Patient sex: M
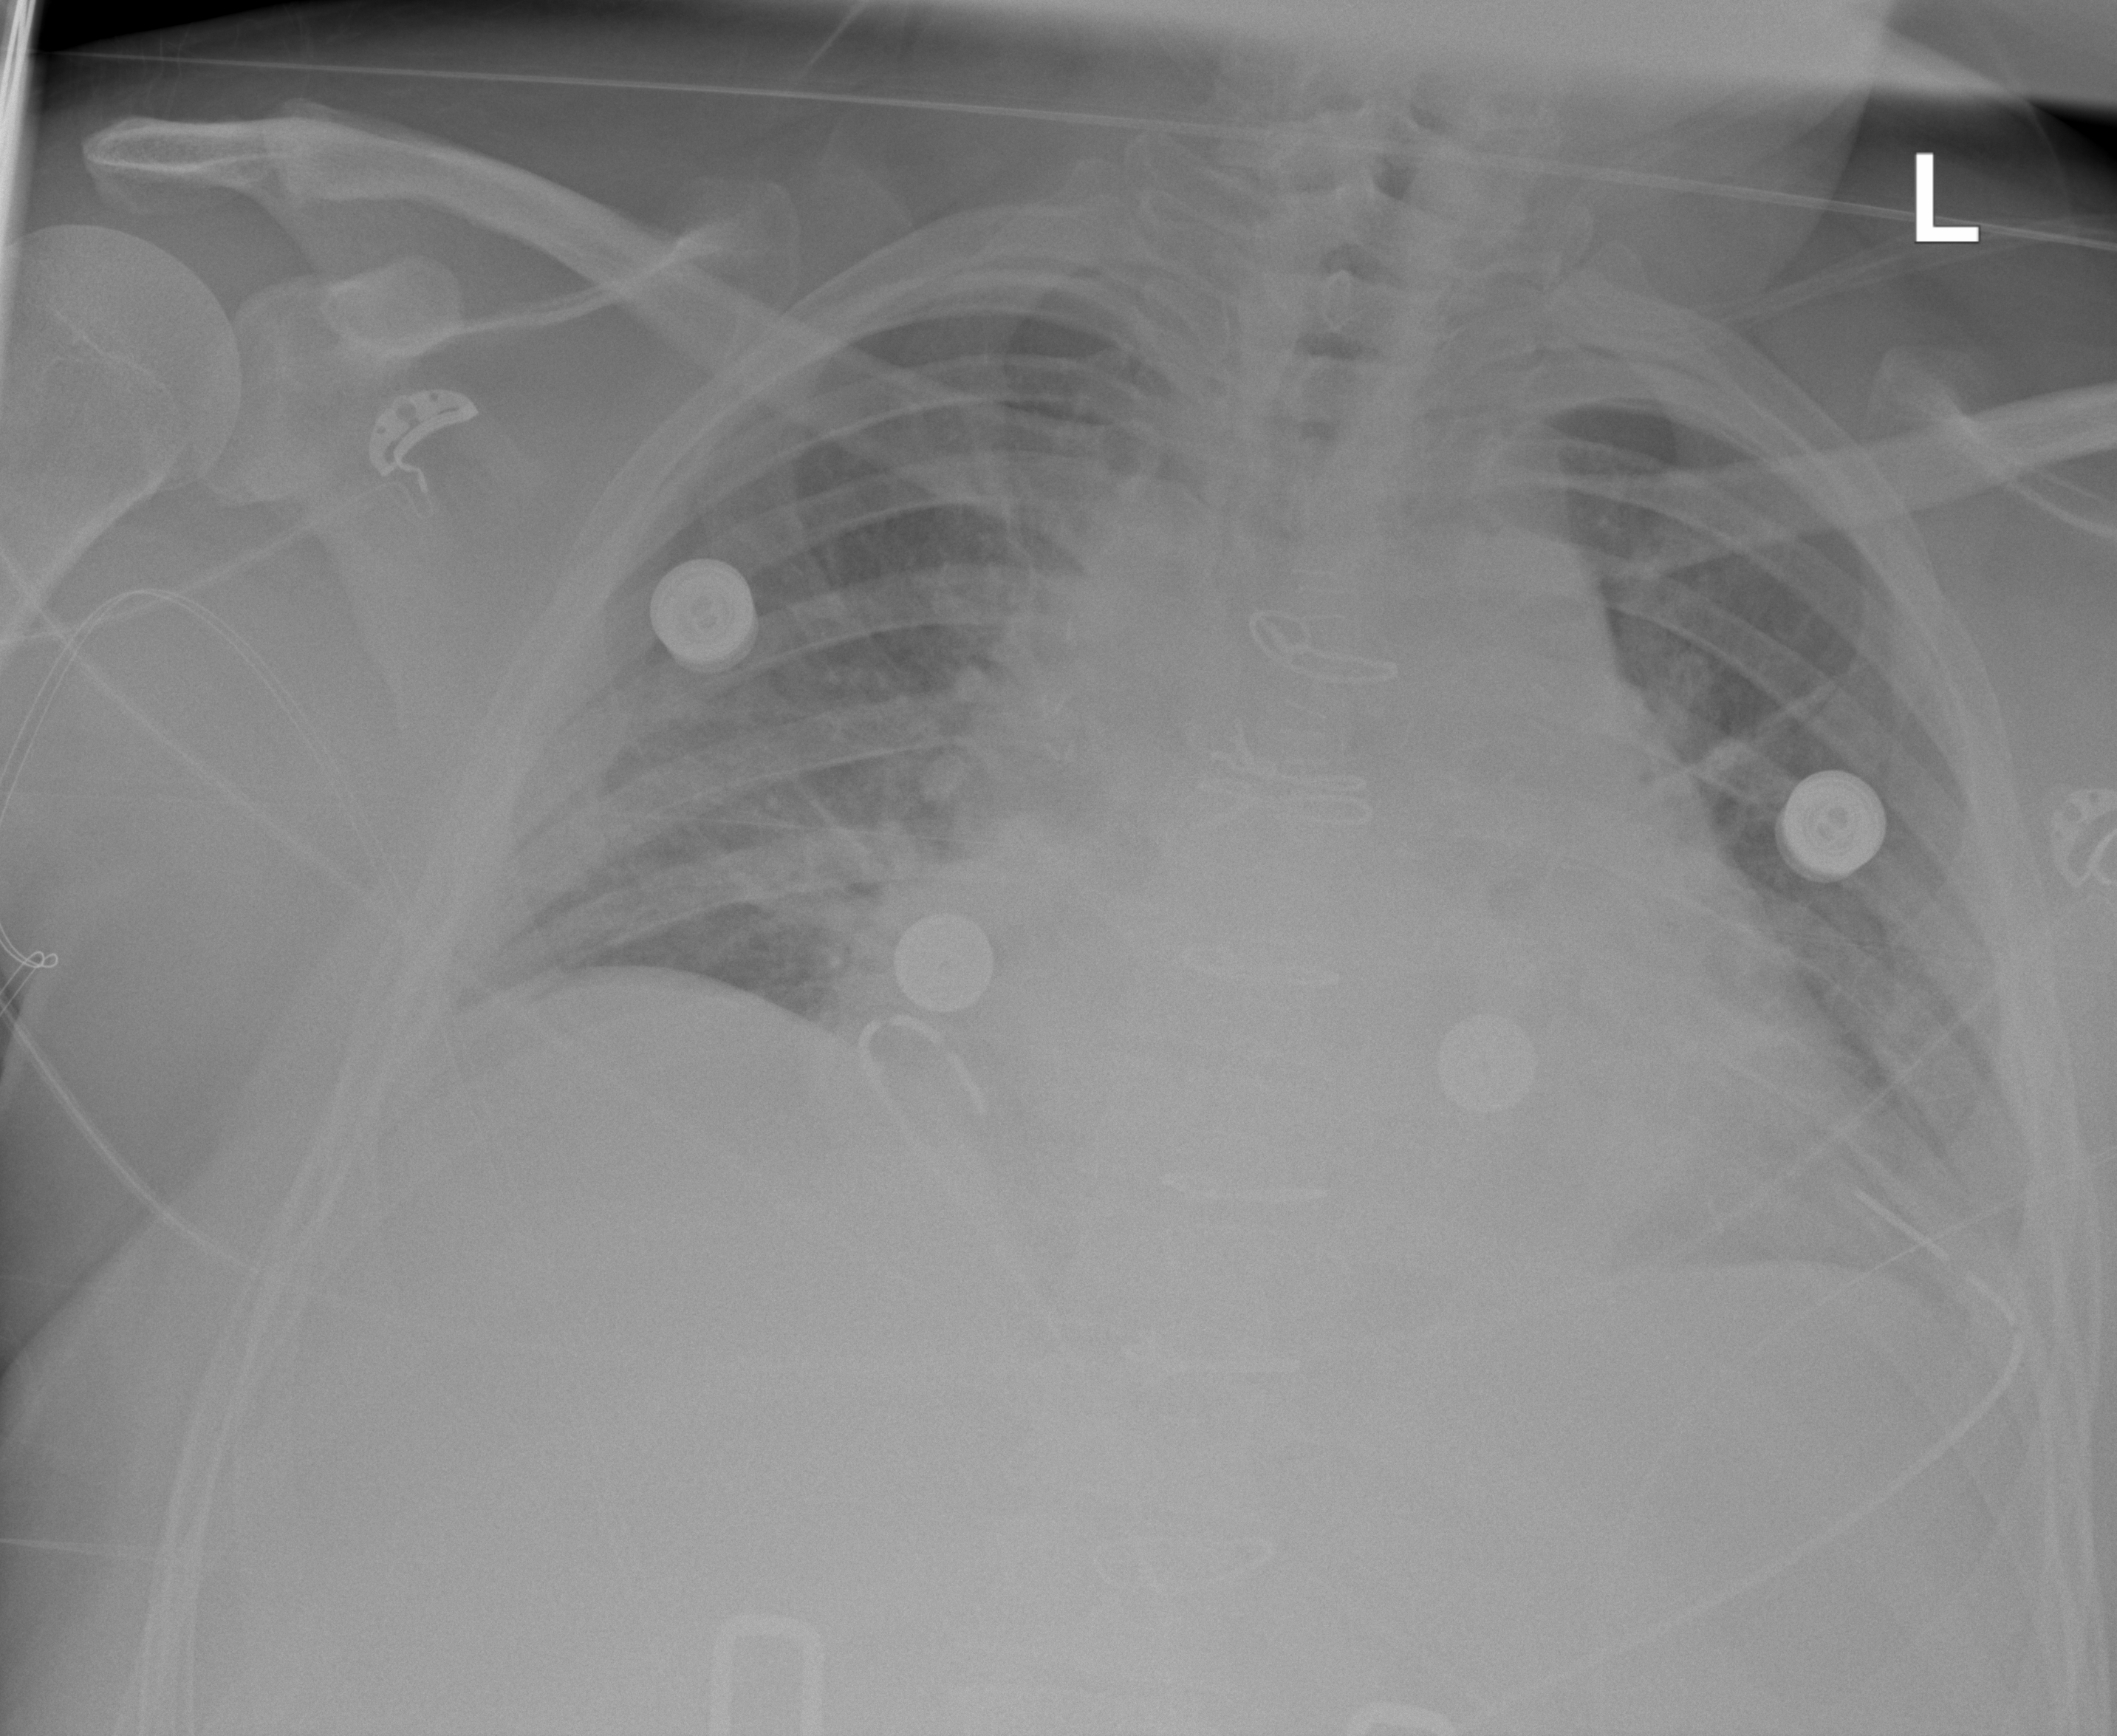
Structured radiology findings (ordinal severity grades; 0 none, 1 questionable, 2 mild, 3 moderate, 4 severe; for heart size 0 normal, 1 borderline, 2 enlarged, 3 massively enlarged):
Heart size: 2
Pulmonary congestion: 0
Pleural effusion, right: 0
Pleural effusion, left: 0
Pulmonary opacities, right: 0
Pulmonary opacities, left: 0
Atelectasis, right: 0
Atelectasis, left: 2